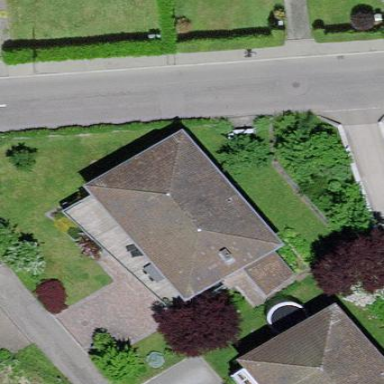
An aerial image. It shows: Residential building.